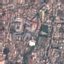
Land use / land cover: Residential